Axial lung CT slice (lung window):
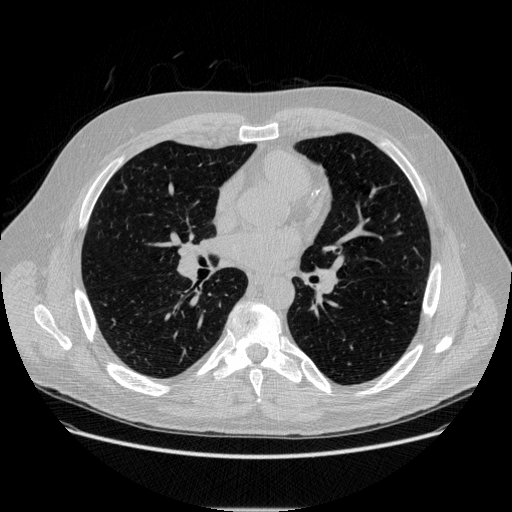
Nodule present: no